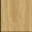
Piece: xx